Field crop: maize
Growth stage: 2
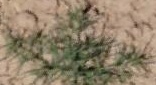
Species: salsola